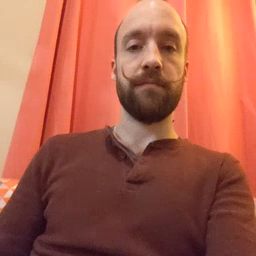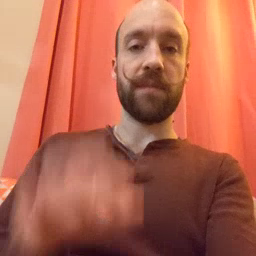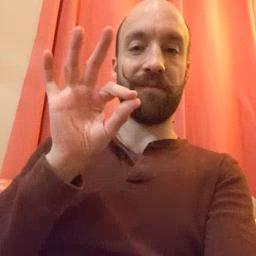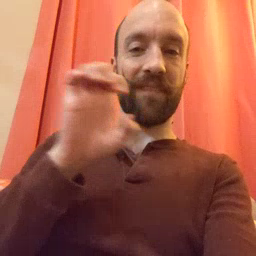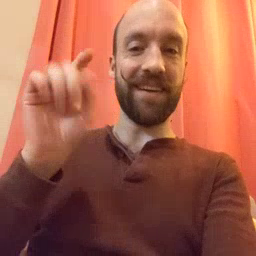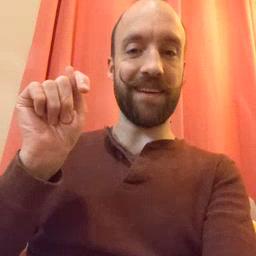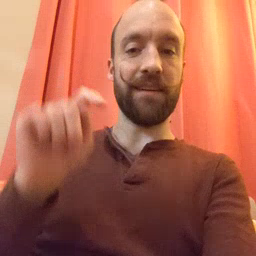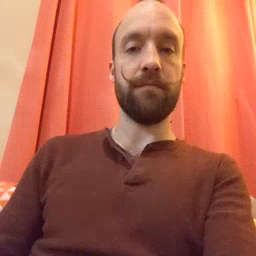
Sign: feet